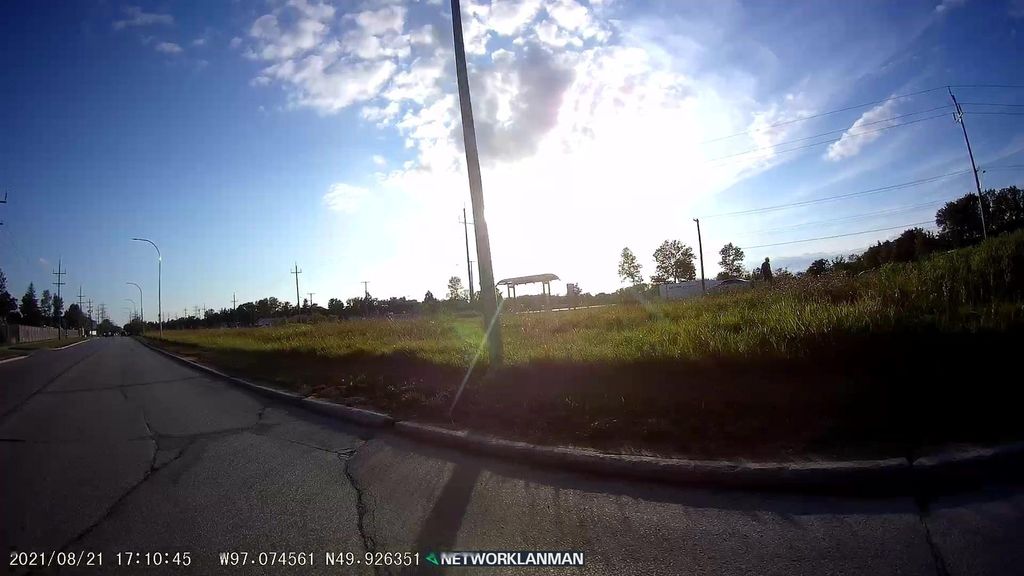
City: winnipeg